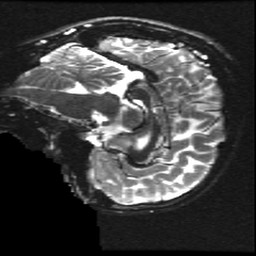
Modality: T2w
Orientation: sagittal
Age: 10
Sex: male
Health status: ill
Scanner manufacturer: ge
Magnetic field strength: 3 T
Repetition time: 7.5 s
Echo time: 0.1015 s